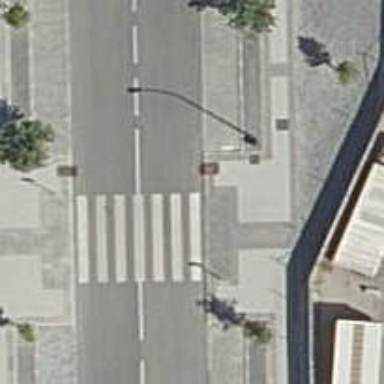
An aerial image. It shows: Uncontrolled zebra crossing on the road.